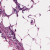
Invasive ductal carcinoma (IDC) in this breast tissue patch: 1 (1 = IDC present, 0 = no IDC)